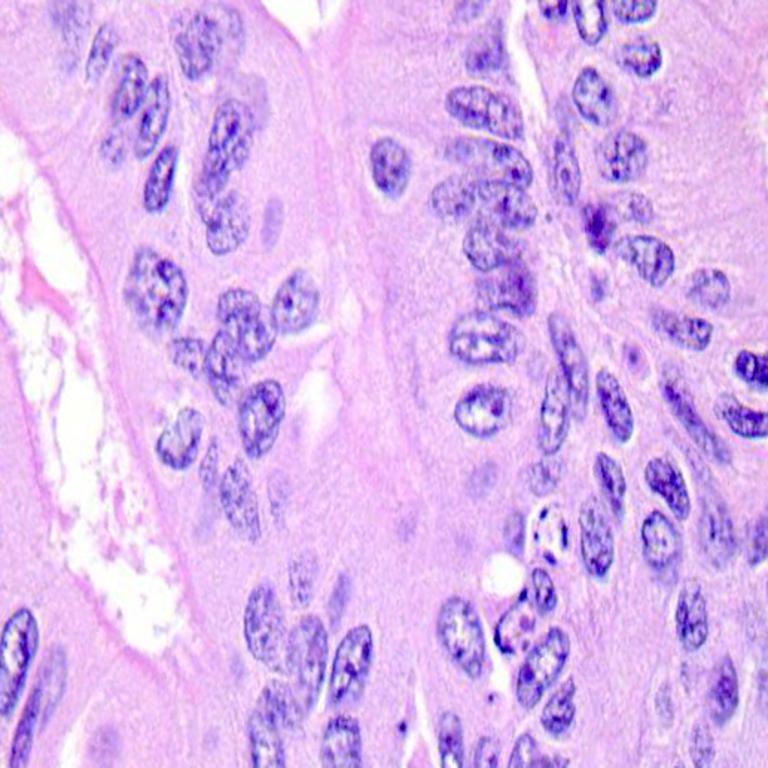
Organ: colon
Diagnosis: adenocarcinomas